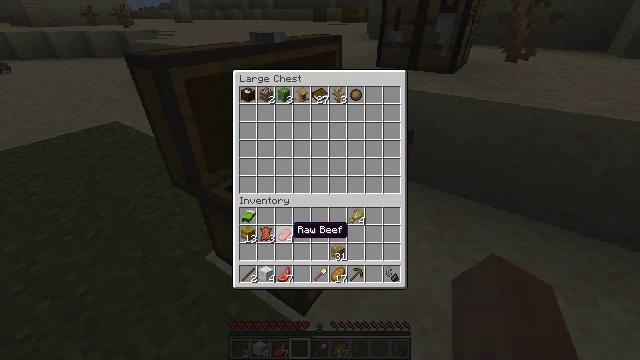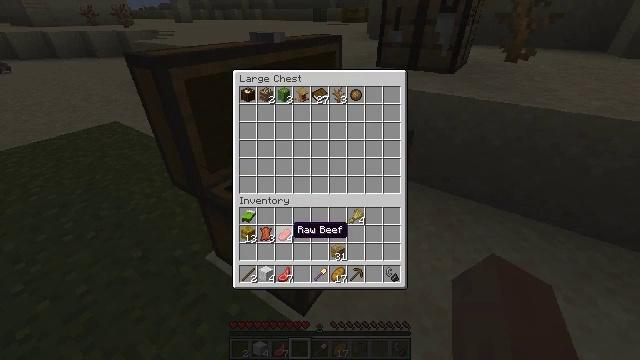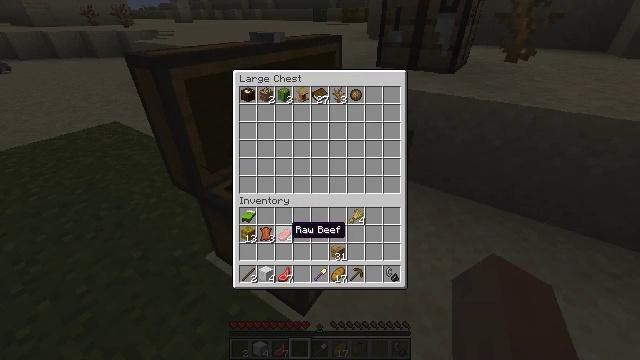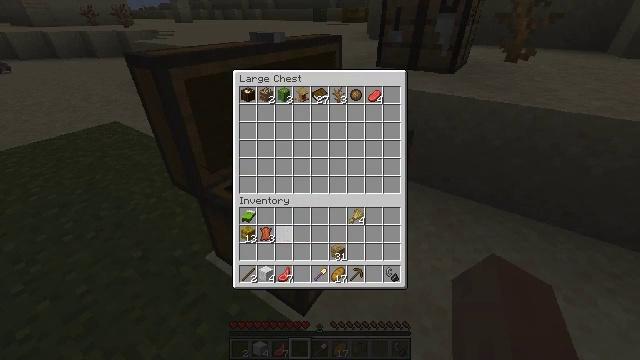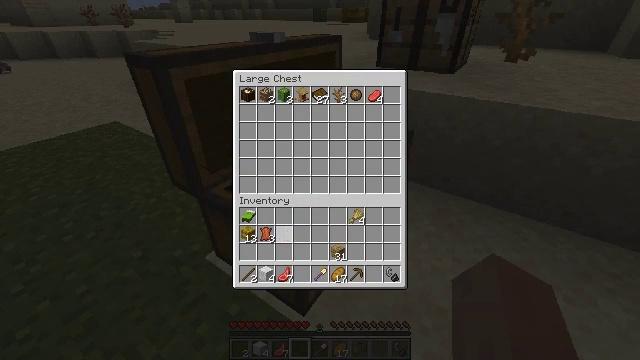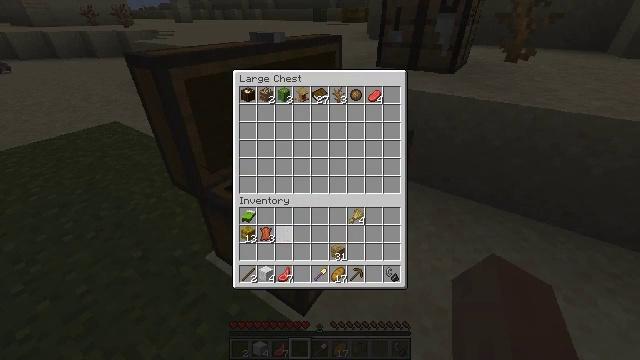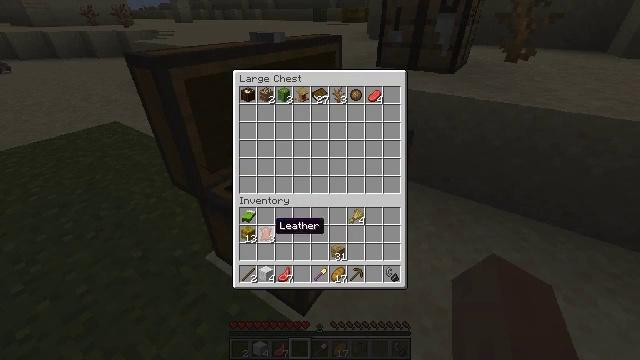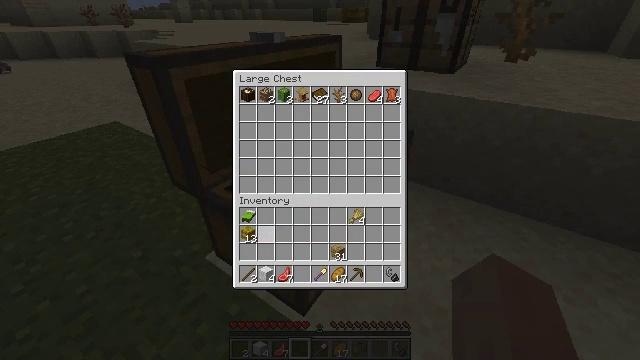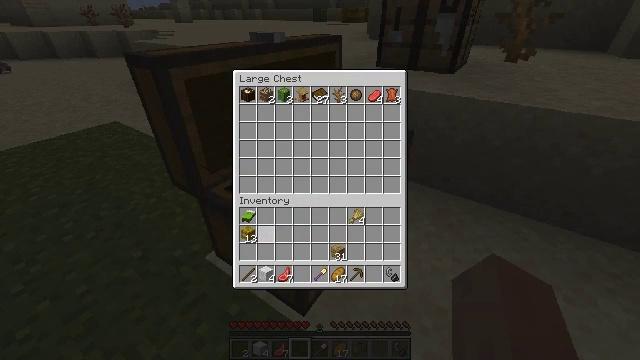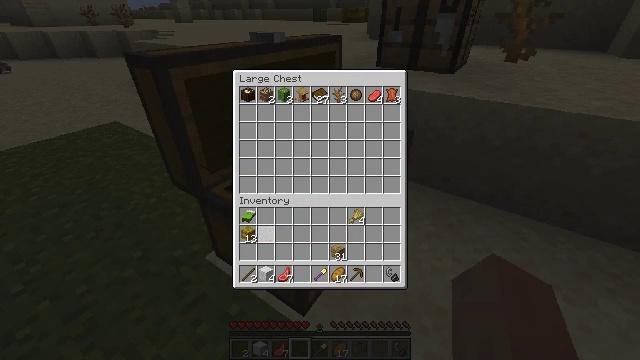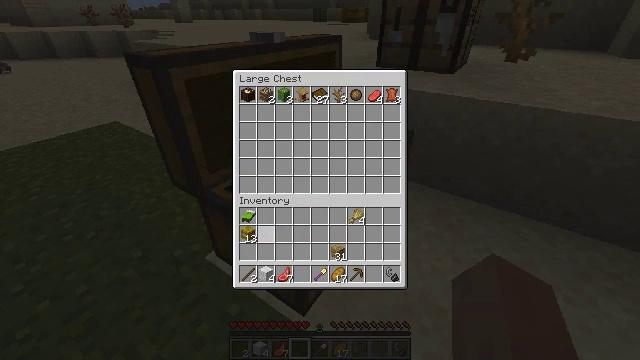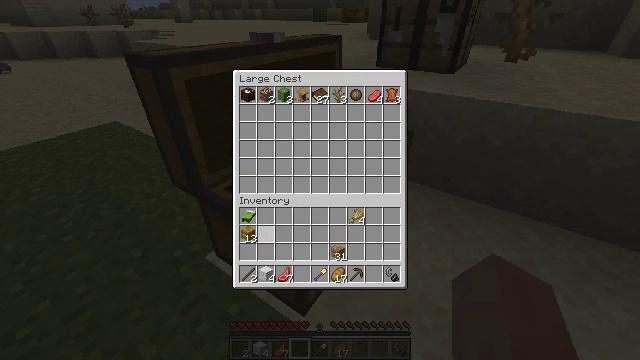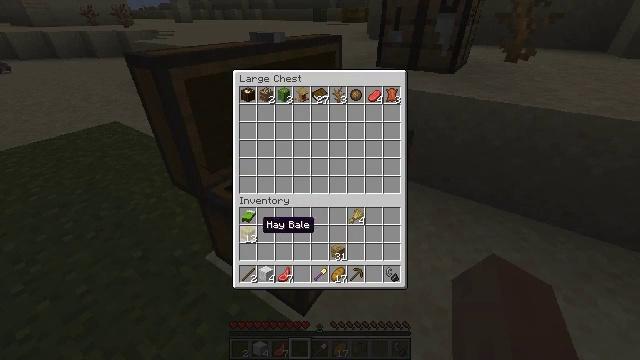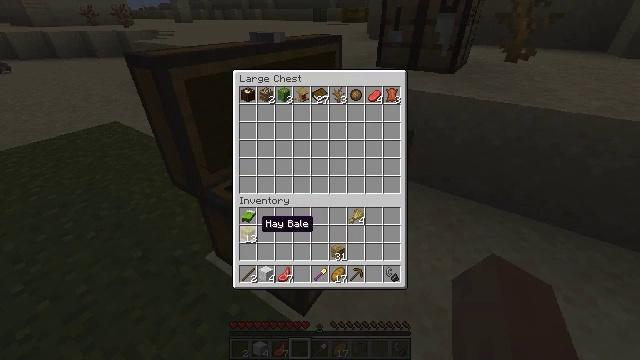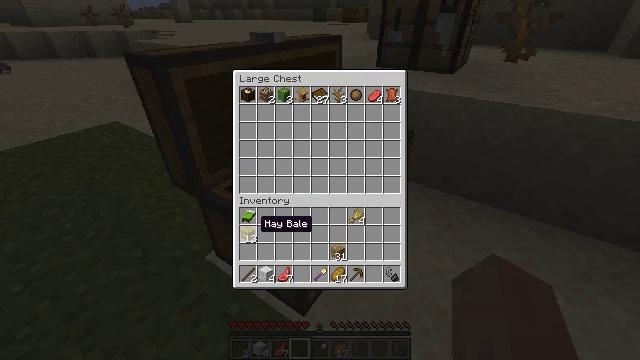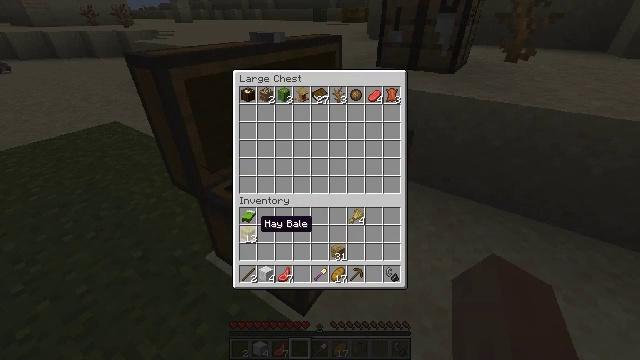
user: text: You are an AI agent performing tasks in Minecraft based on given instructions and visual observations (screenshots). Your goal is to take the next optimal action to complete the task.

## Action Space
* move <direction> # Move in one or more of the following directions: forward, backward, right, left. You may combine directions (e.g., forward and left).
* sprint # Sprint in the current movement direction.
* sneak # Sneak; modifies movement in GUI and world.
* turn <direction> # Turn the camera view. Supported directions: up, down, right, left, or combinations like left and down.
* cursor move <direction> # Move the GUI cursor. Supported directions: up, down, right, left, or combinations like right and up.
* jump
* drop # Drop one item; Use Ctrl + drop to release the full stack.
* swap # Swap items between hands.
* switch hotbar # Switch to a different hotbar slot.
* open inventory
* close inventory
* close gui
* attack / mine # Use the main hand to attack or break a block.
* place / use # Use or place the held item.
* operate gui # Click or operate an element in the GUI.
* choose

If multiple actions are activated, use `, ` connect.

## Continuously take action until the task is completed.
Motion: motion action
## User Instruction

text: Mine grass block from the ground.
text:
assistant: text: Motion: sneak
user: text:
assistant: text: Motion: sneak
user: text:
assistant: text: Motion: sneak, choose
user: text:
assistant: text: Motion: sneak, choose
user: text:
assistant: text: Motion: sneak, cursor move left
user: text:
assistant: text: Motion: sneak, cursor move left
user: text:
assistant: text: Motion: sneak, choose
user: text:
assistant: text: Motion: sneak, choose
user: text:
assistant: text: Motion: sneak, choose
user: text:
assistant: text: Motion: sneak
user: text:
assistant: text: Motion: sneak
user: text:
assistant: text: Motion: sneak
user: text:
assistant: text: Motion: sneak
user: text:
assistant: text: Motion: sneak
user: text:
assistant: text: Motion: sneak
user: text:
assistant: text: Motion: sneak
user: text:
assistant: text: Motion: sneak, choose
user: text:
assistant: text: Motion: sneak, choose
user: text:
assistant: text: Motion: sneak, choose
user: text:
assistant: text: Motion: sneak, cursor move right and down
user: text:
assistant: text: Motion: sneak, cursor move right and down
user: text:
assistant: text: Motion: sneak
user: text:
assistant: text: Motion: sneak
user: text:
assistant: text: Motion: sneak
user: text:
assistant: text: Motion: sneak
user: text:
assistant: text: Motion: sneak
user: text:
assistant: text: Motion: sneak
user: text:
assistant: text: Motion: sneak
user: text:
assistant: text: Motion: sneak
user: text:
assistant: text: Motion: sneak, choose